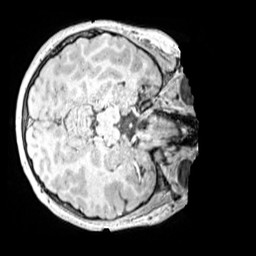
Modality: MP2RAGE
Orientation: axial
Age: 12
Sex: female
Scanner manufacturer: siemens
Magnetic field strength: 3 T
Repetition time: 4 s
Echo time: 0.00299 s